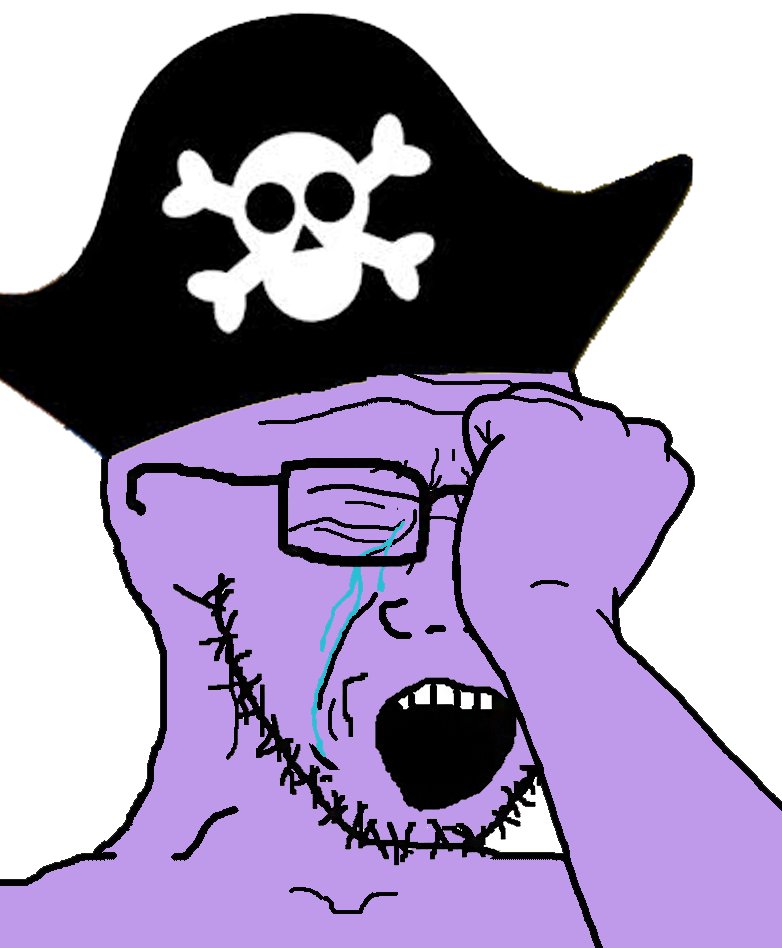
Label: 5_Soyjak